Question: I have a Cocoa application, part of it takes AppleScript from the user in a web view. I currently can pass a single string from a command (e.g. the current iTunes song name), however, if I run a command that returns a record (I believe that's what it is based on my research, could be wrong) such as the below I get '(null)' as the stringValue.
'''
tell application "iTunes"
get properties of current track
end tell
'''
If I run this in Script Debugger I can get this as a table shown below, so it's clearly possible.

However, nothing I've tried seems to be working. Based on a number of SO answers I've tried different ways, such as looping over every descriptor index as in <URL>. However, this doesn't work anymore, as it seems the key is not included in the array.
So, basically, I need to be able to convert an AppleScript output to JSON. I have a serialiser so that's not the issue, as long as I can get them in to Cocoa objects I'm set. What's the best way to do this?
Thanks
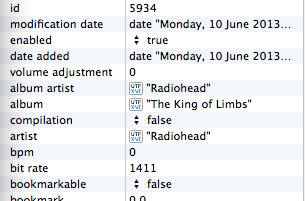
Answer: Many months late as an answer, but in case you or anyone else cares, here is what I did with a similar problem.
Check out the (sadly defunct) <URL>. That combined with lightly modified SBJSON let me convert any AppleScript record into JSON via Cocoa objects.
I used it in <URL>, which might be useful if you want to use the modified version of SBJSON.
In my example below the AppleScript record is being supplied via a scripting command.
'''
@implementation makeJSONFromRecord
- (id)performDefaultImplementation {
NSDictionary *asRecord;
NSString *result;
AEMCodecs *codecs = [[AEMCodecs alloc] init];
// Use appscript framework to unpack the event into an object we can use
asRecord =[codecs unpack:[self directParameter]];
[codecs release];
// Use the JSON framework to convert the object to JSON notation
result = [asRecord JSONRepresentation];
if (result==nil) {
//We failed to create any valid JSON so return nothing
NSLog(@"Failed to make JSON from: %@", asRecord);
result=@"";
}
// Return the result to the applescript
return result;
}
@end
'''